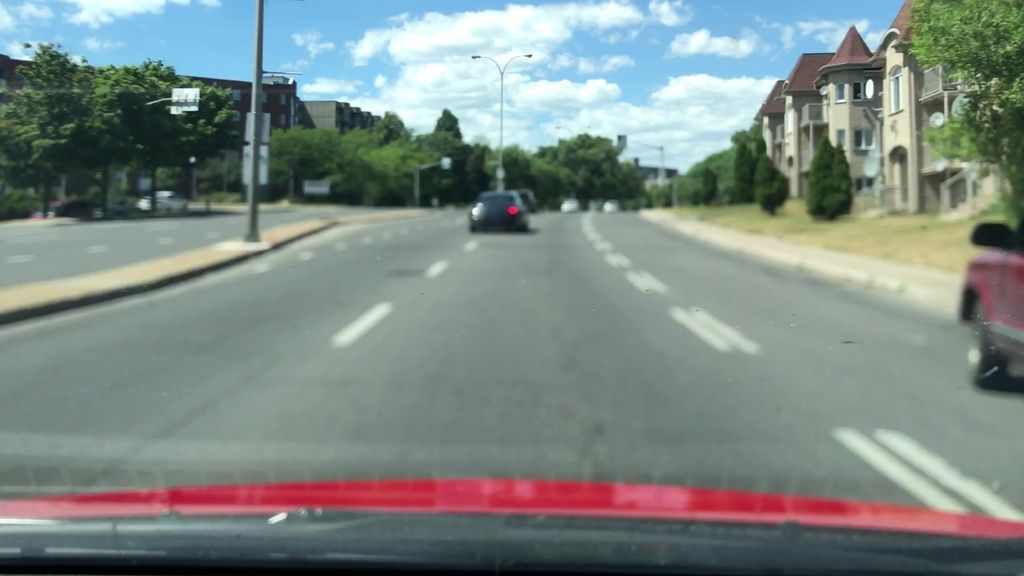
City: montreal